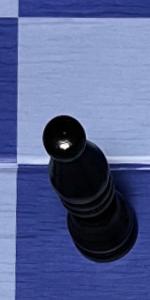
Label: Bishop_Black